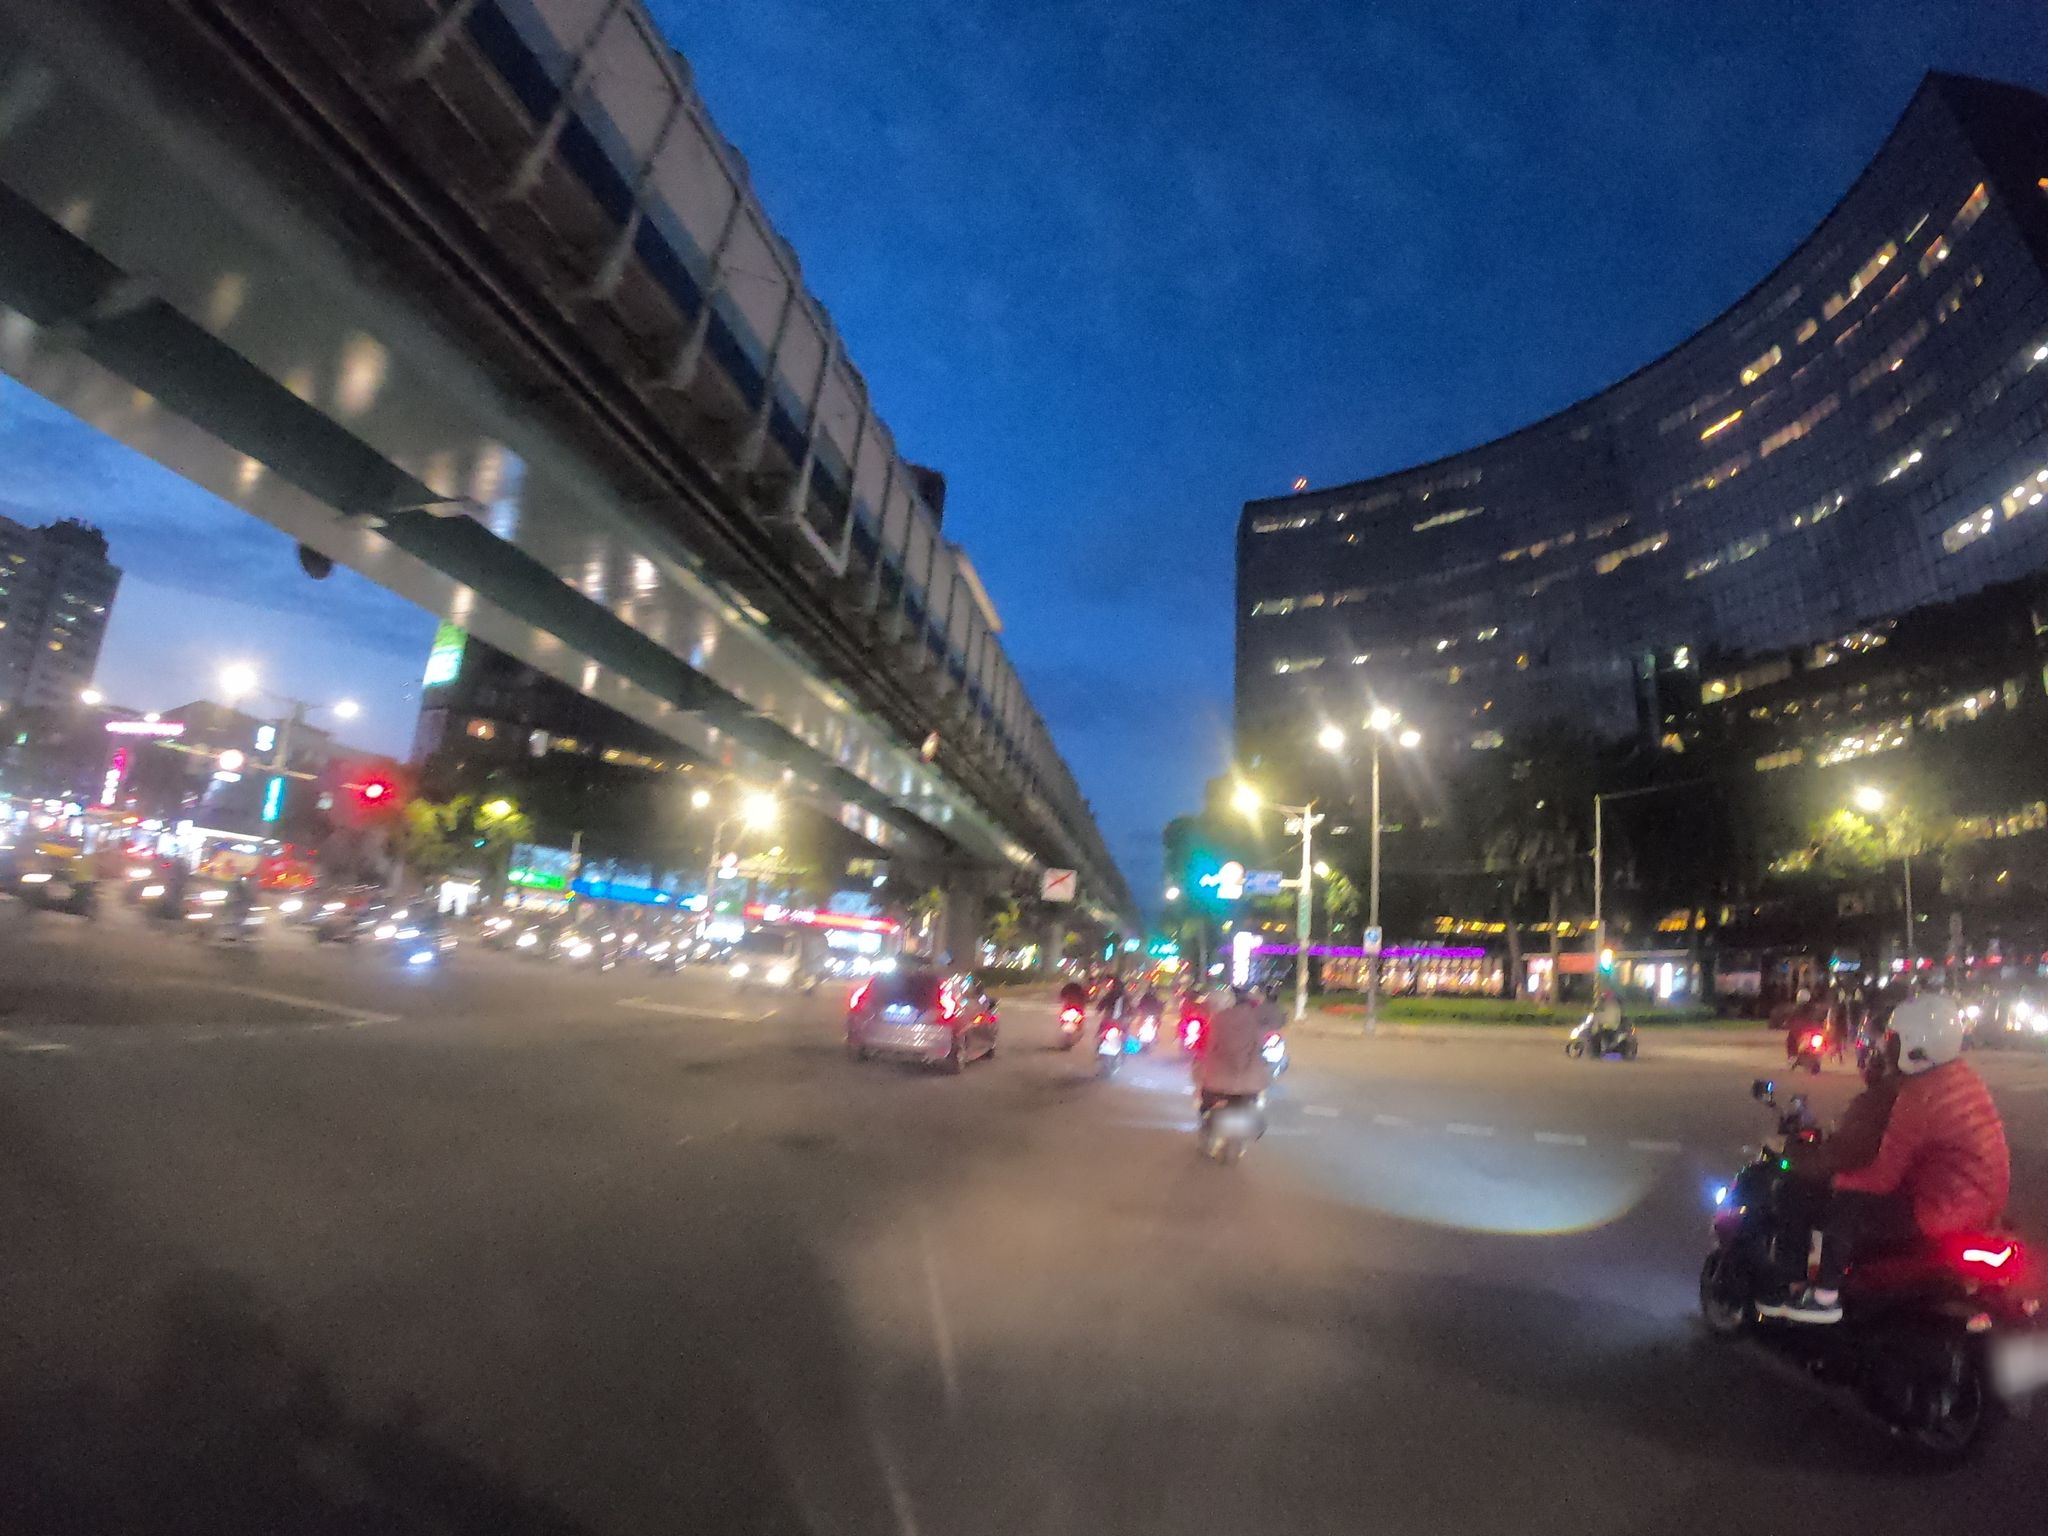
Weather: clear
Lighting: day
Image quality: slightly poor
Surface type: driving surface
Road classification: secondary
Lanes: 3
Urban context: urban centre
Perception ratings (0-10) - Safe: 3.11, Lively: 4.55, Beautiful: 8.82, Boring: 4.3, Depressing: 7.29, Wealthy: 4.04